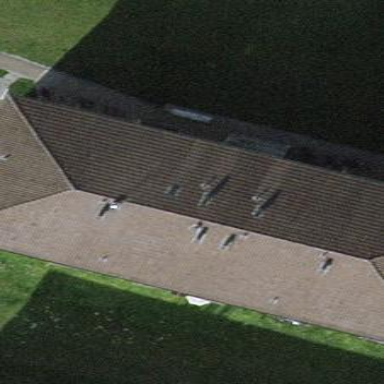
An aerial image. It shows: Hipped roof apartment building.